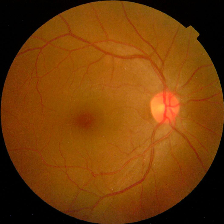
Diabetic retinopathy grade: No DR